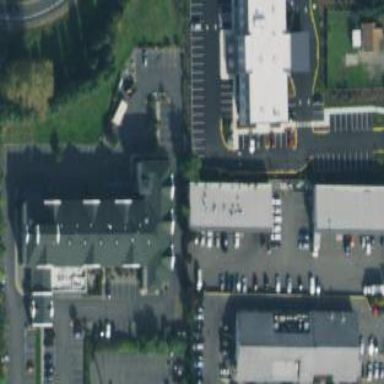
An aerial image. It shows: Commercial area.